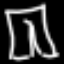
Label: pants